Current action and preconditions to check: trajectory_clear

Your task: For each precondition in the list above, predict whether it will hold at this action.

Consider the current scene as observed from the mobile robot's camera, and analyze the predicted future states of all dynamic agents (e.g., people, animals, vehicles, or any moving entities) within the NEXT SECOND.

IMPORTANT: Only answer "very likely" if you are absolutely certain—based on strong, clear evidence—that a dynamic agent will violate the precondition in the predicted future state. Do NOT answer "very likely" for unlikely, ambiguous, or low-probability risks.

Ask yourself for each precondition: Is there a high probability, with clear and convincing evidence, that the predicted future states of any dynamic agent will interfere with the predicted future state of the currently executing action within the NEXT SECOND, causing that precondition to fail?

Assess the risk level based on these predictions. Use "likely" or "very likely" if motions create a clear risk of interference.

Use "neutral" or "improbable" if agents are nearby but their predicted paths are clearly diverging or non-conflicting.

Failure Risk Categories: "very improbable", "improbable", "neutral", "likely", "very likely"

Answer Format: Output ONLY the probability_of_failure value from these categories: "very improbable", "improbable", "neutral", "likely", "very likely"

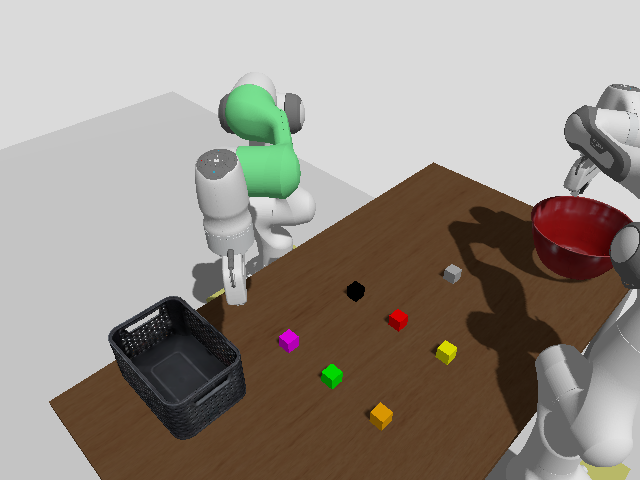

Answer: very improbable